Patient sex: M
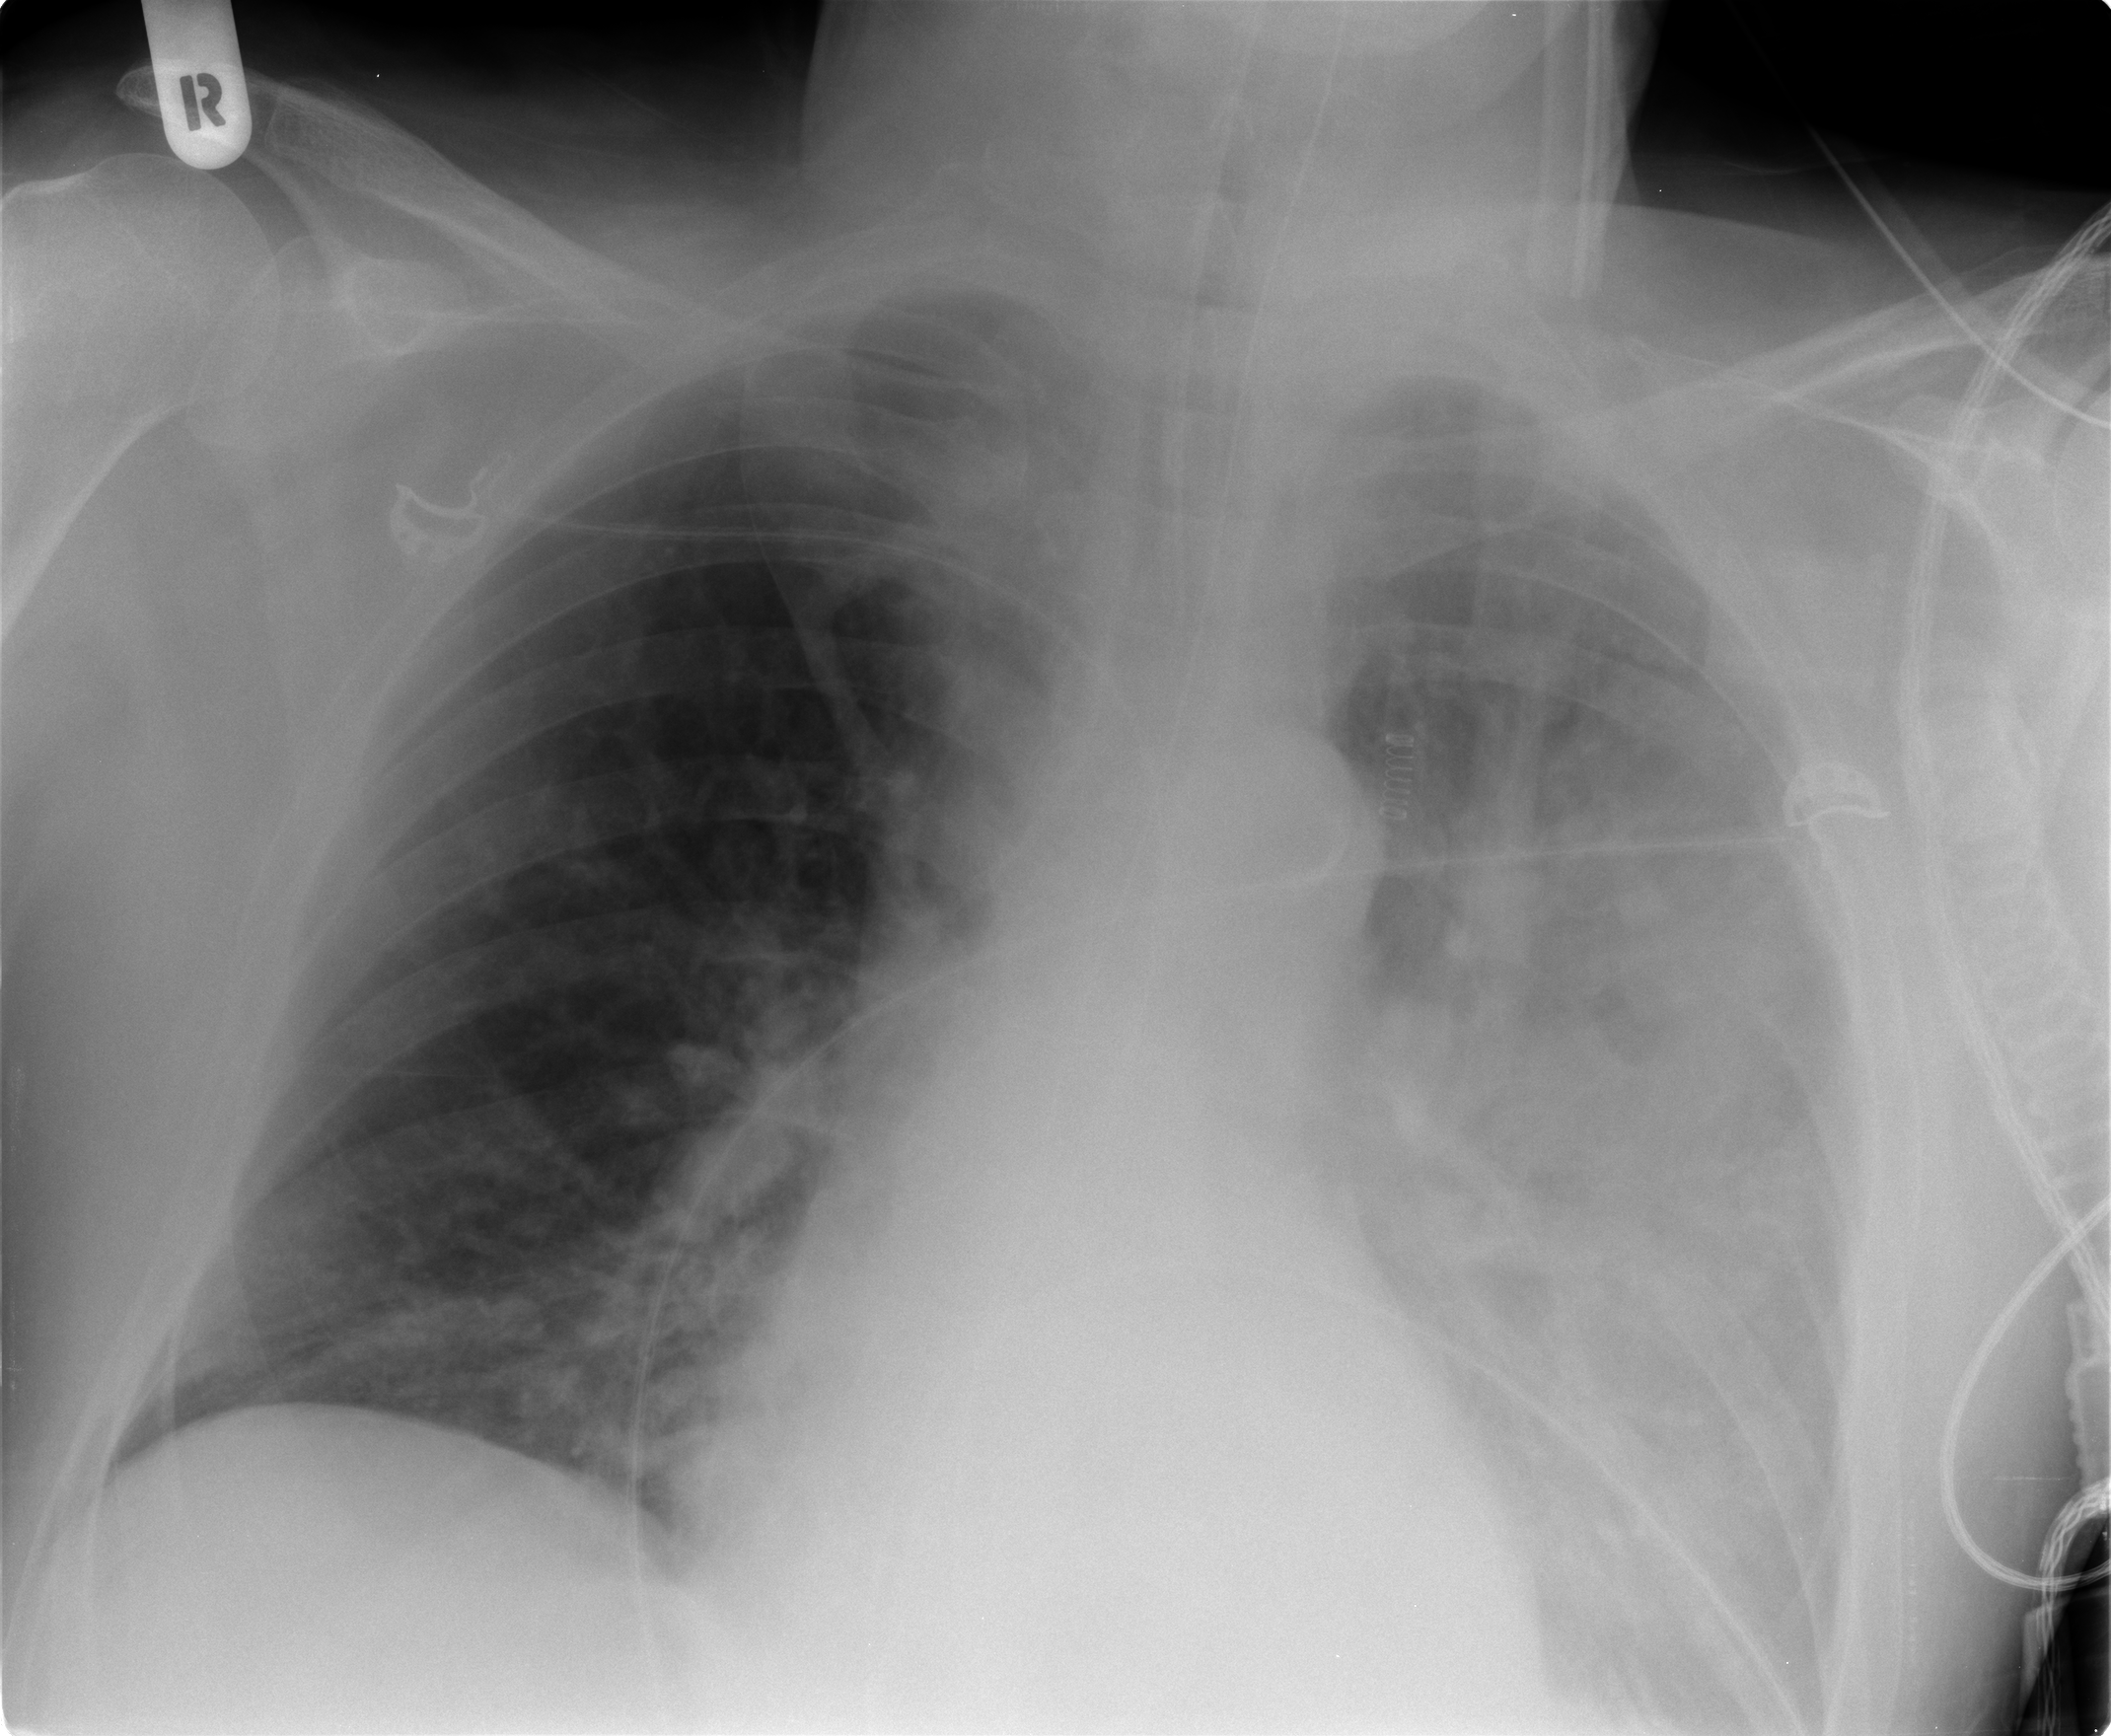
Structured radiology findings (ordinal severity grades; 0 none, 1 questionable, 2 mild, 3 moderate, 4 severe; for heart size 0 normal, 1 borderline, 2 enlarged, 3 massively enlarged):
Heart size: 0
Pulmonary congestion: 1
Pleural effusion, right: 1
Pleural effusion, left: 2
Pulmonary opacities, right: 0
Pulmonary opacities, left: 4
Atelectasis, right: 2
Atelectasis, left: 3